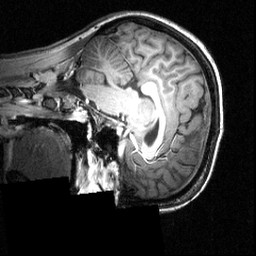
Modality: T1w
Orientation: sagittal
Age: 26
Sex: female
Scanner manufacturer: siemens
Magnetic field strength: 3.951 T
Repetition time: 1.5 s
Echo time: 0.00335 s